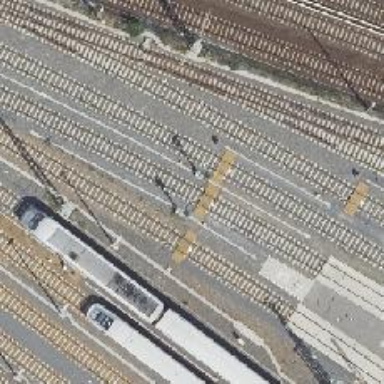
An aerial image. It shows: Railway signal.